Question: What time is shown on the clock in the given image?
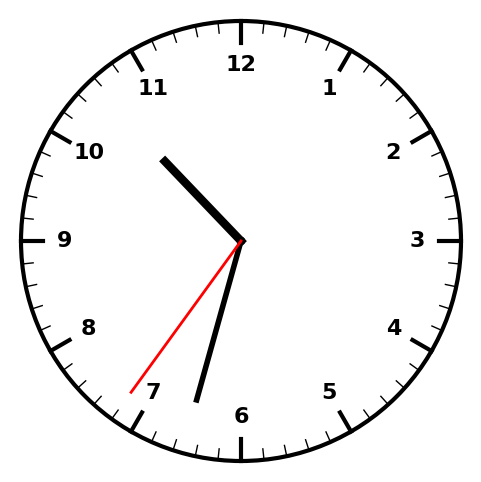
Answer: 10:32:36